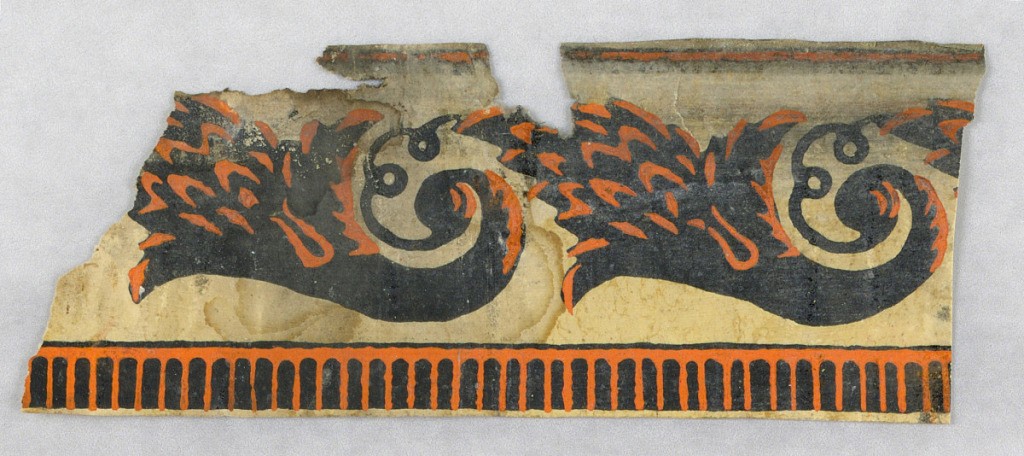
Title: Border
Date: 1820–40
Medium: Block-printed paper
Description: Orange and black wave motif  with band of orange dentil at top edge. Printed on yellow ground. Was used with 1972-43-1.